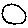
Label: circle